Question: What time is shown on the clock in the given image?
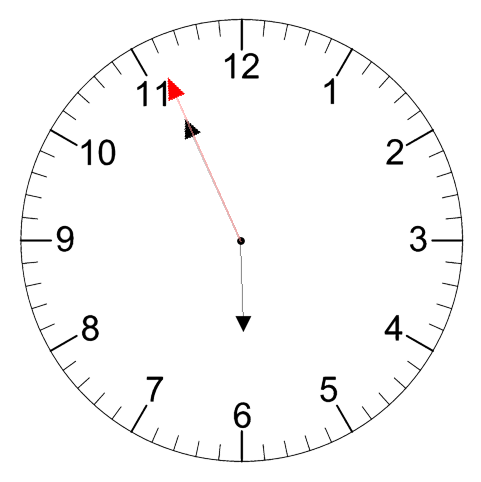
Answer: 05:55:56